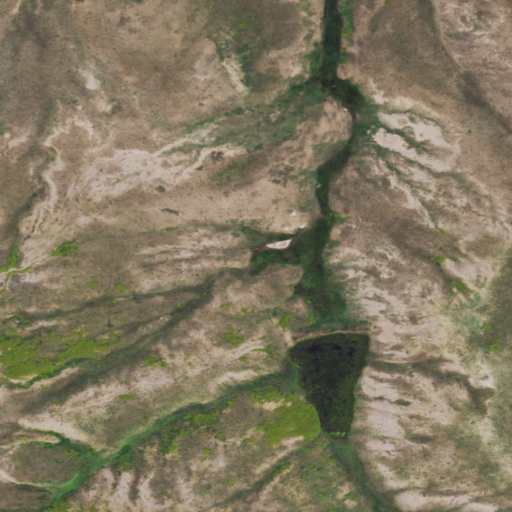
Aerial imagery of valley in Wyoming named Clay Canyon containing grassland and shrub